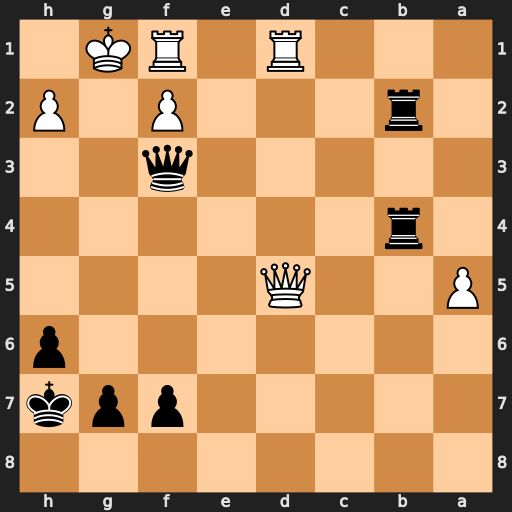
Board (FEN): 8/5ppk/7p/P2Q4/1r6/5q2/1r3P1P/3R1RK1
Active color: b
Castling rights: -
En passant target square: -
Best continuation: Rg4#